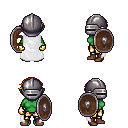
a pixel art fantasy rpg character, female body template, orc, green skin, white cape, gold greaves, light blonde short bangs hairstyle, metal helm, gold gloves, brown shoes, shield, four views (front, back, left, right), 2x2 character sprite sheet, small pixel art, hard edges, no anti-aliasing